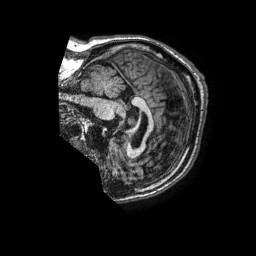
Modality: T1w
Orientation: sagittal
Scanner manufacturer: philips
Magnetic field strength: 1.5 T
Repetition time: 0.006987 s
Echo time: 0.003163 s